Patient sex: M
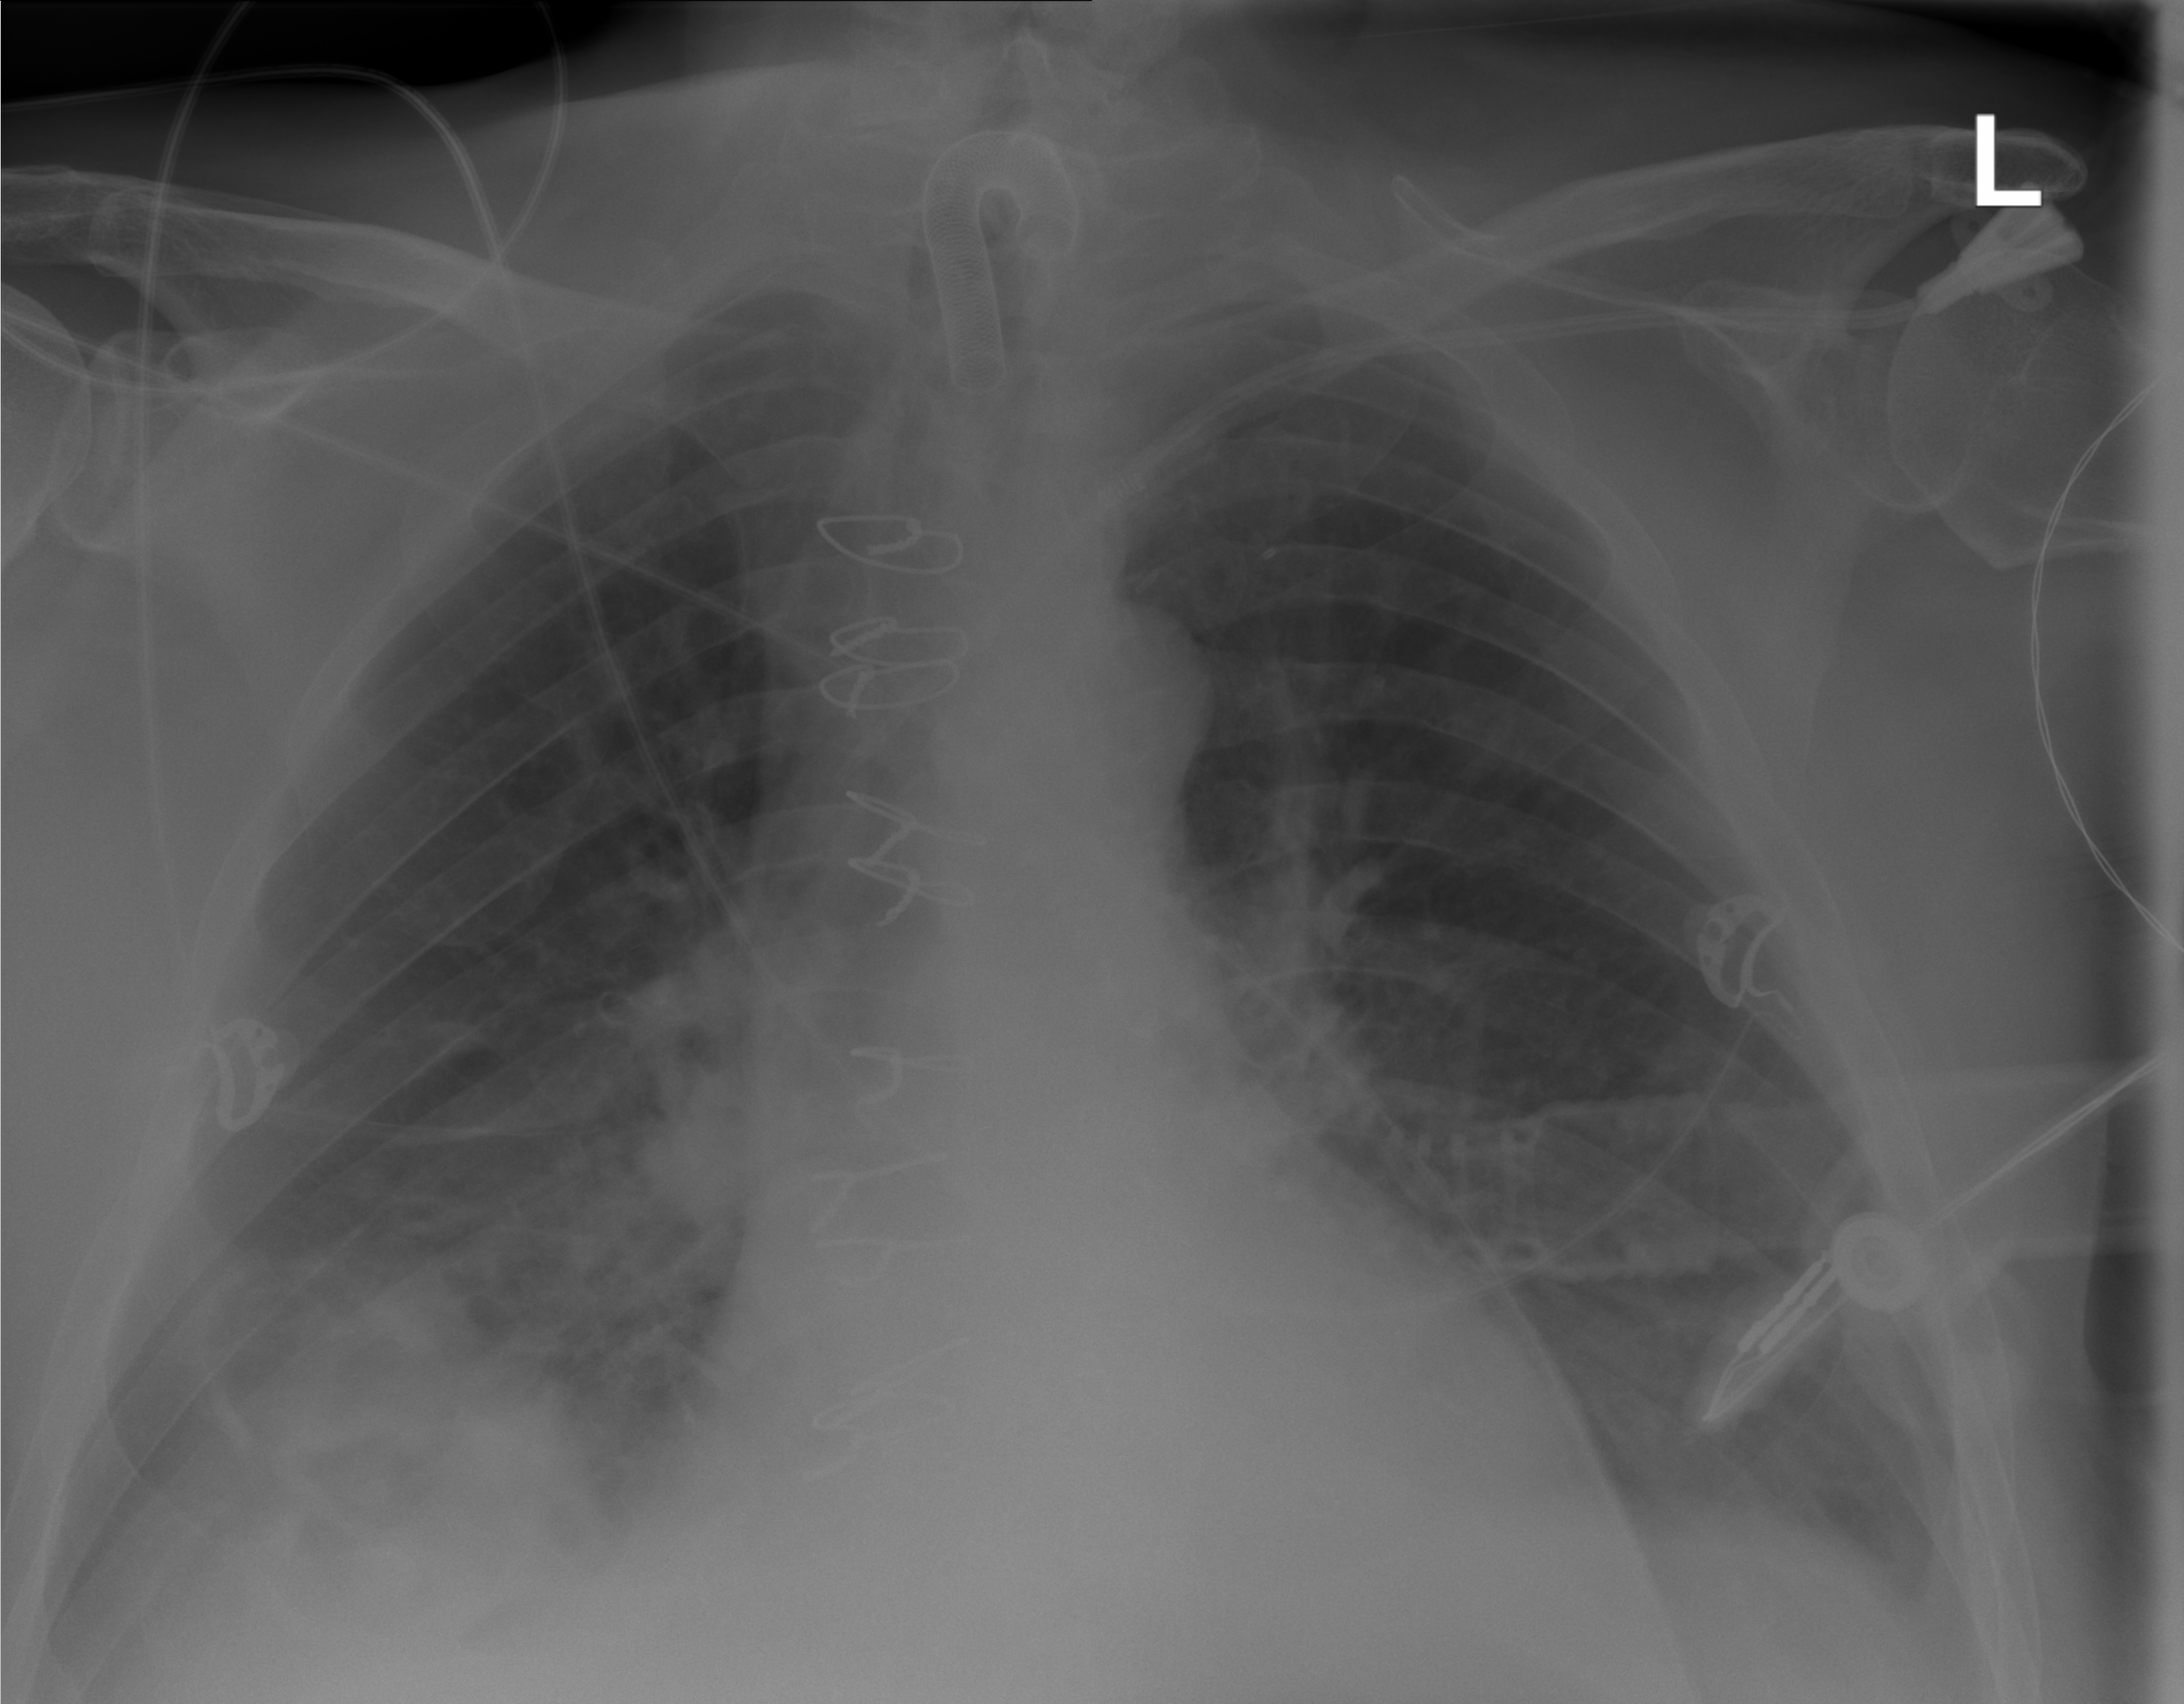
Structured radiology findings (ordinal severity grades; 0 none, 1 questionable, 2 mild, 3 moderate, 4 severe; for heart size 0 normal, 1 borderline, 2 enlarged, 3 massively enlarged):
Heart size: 2
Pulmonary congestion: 0
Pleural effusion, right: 0
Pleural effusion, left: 0
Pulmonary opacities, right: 3
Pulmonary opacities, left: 1
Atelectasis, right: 2
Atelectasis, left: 0